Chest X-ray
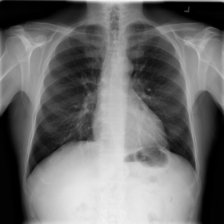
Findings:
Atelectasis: negative
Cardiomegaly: negative
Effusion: negative
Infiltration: negative
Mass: negative
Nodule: negative
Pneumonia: negative
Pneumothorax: negative
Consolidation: negative
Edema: negative
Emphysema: negative
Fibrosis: negative
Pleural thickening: negative
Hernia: negative